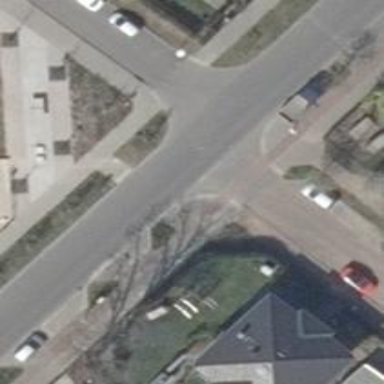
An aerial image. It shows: Unmarked crossing on the road.